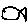
Label: fish